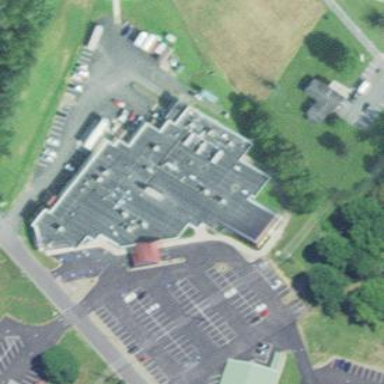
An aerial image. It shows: Hospital.